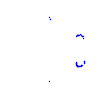
Particle: proton